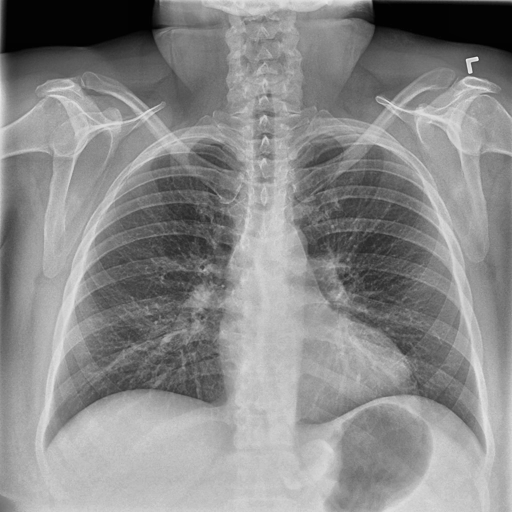
Finding: NORMAL